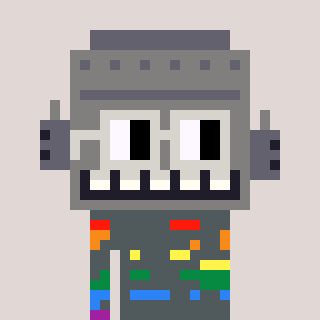
a pixel art character with square light gray glasses, a robot-shaped head and a grayscale-colored body on a warm background